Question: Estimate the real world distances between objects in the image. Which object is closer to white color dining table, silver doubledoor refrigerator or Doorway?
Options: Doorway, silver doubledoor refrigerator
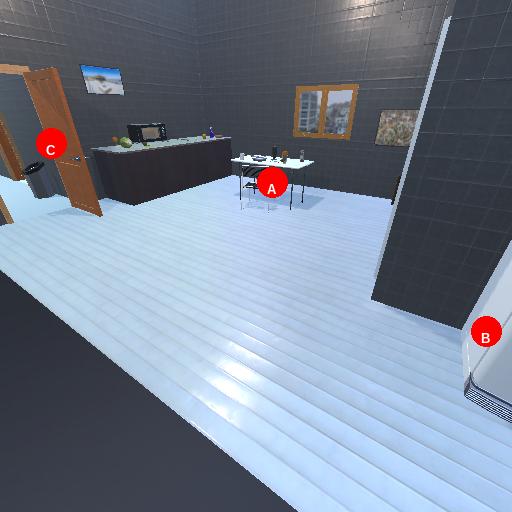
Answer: Doorway